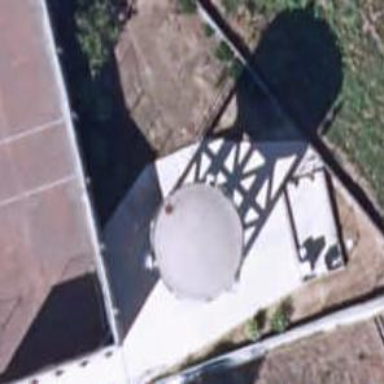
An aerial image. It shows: Water tower that is man-made.